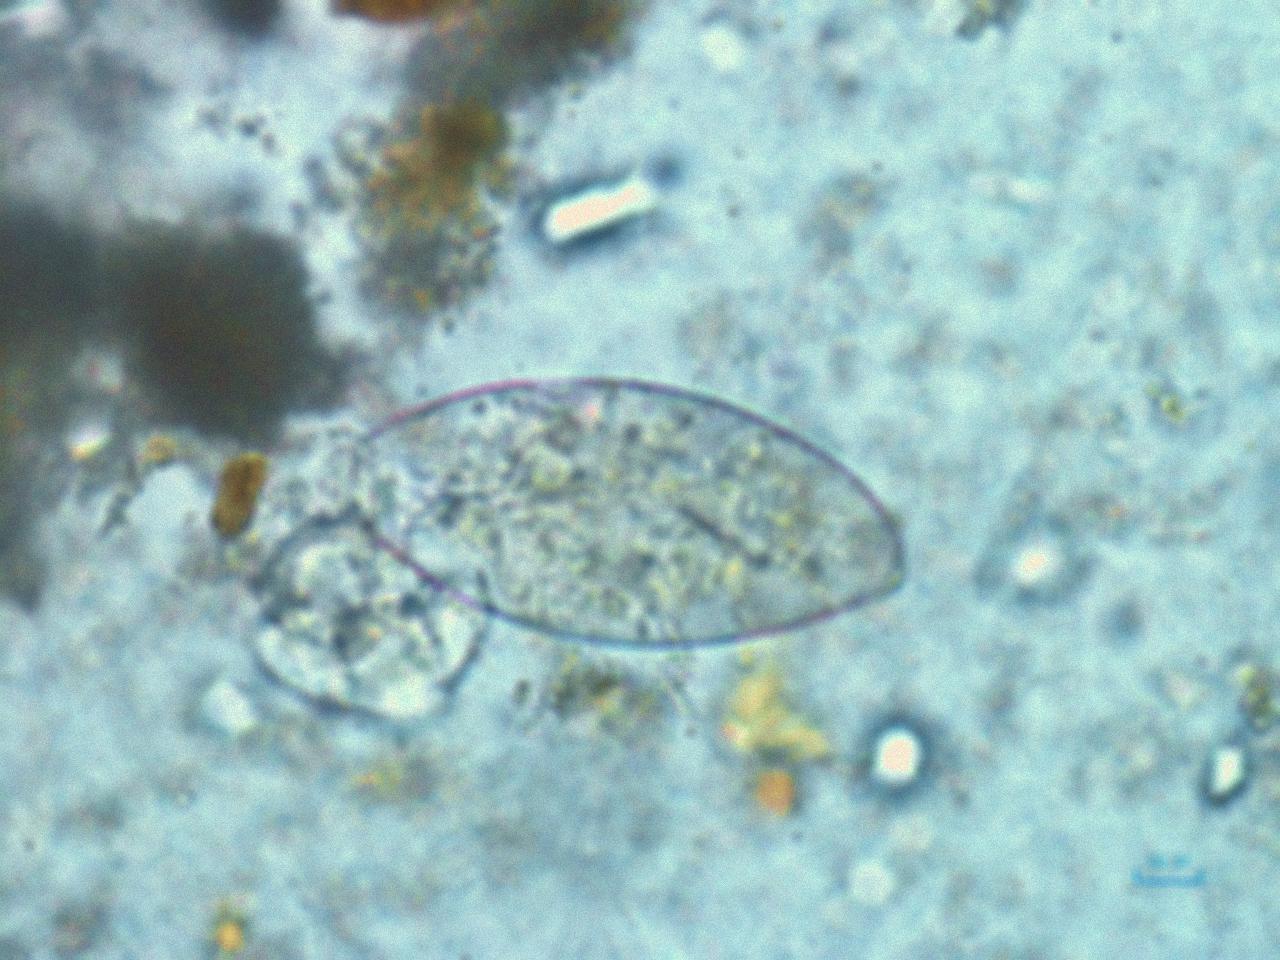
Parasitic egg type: Fasciolopsis buski